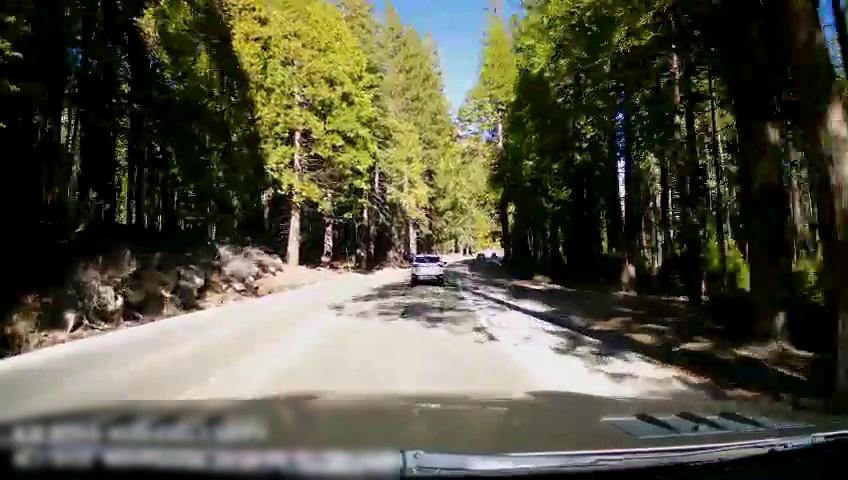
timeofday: Day
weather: Sunny
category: Drivable Space
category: Vehicles | SUV
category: Lanes | Current Lane